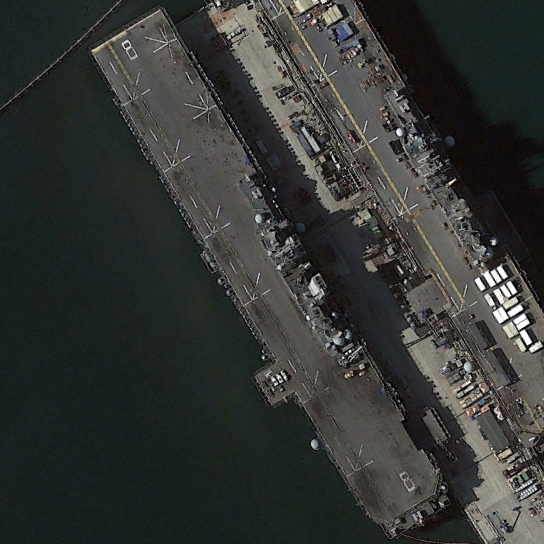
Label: assault